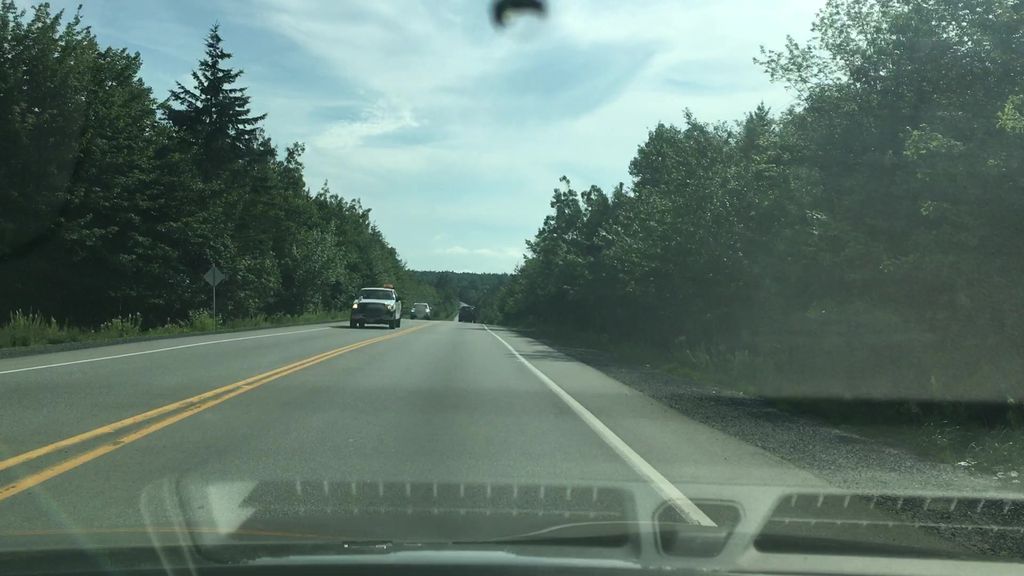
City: halifax